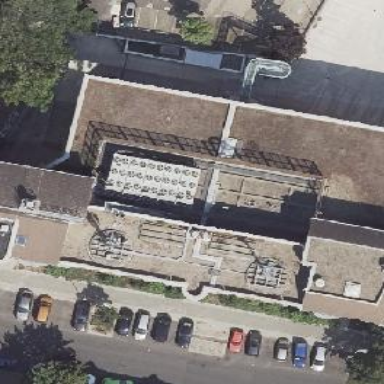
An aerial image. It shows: Commercial building with flat roof.